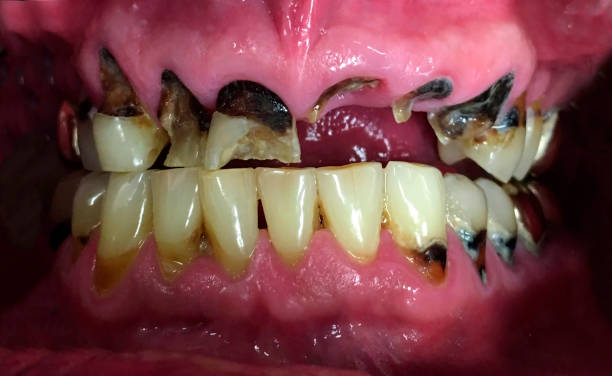
Condition: Gingivitis